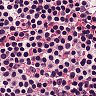
Metastatic tissue present: no